Interaction volume radius: 5 \u00c5
Interaction volume height: 20 \u00c5
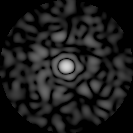
Disorder parameter: 0.8654